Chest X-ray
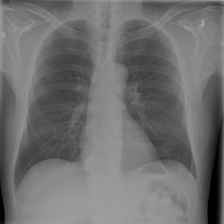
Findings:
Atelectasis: negative
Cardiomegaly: negative
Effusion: negative
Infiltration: negative
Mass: negative
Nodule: negative
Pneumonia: negative
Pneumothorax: negative
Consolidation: negative
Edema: negative
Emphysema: negative
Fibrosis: negative
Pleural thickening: negative
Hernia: negative